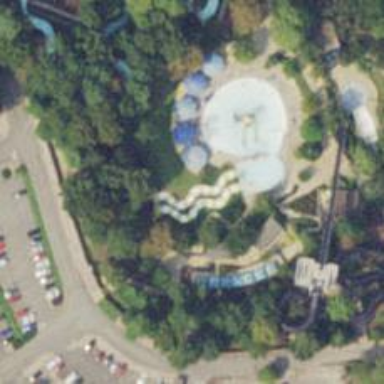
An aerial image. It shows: Water slide attraction located by waterway.